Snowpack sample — Buffalo Mountain, Silverthorne, Colorado, USA (2/22/26, 2:02 PM MST)
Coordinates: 39.622, -106.113
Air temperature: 33 °F
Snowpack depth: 63 cm
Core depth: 30 cm
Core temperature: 26.6 °F
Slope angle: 11°, slope face: 116°
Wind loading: low
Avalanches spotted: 0
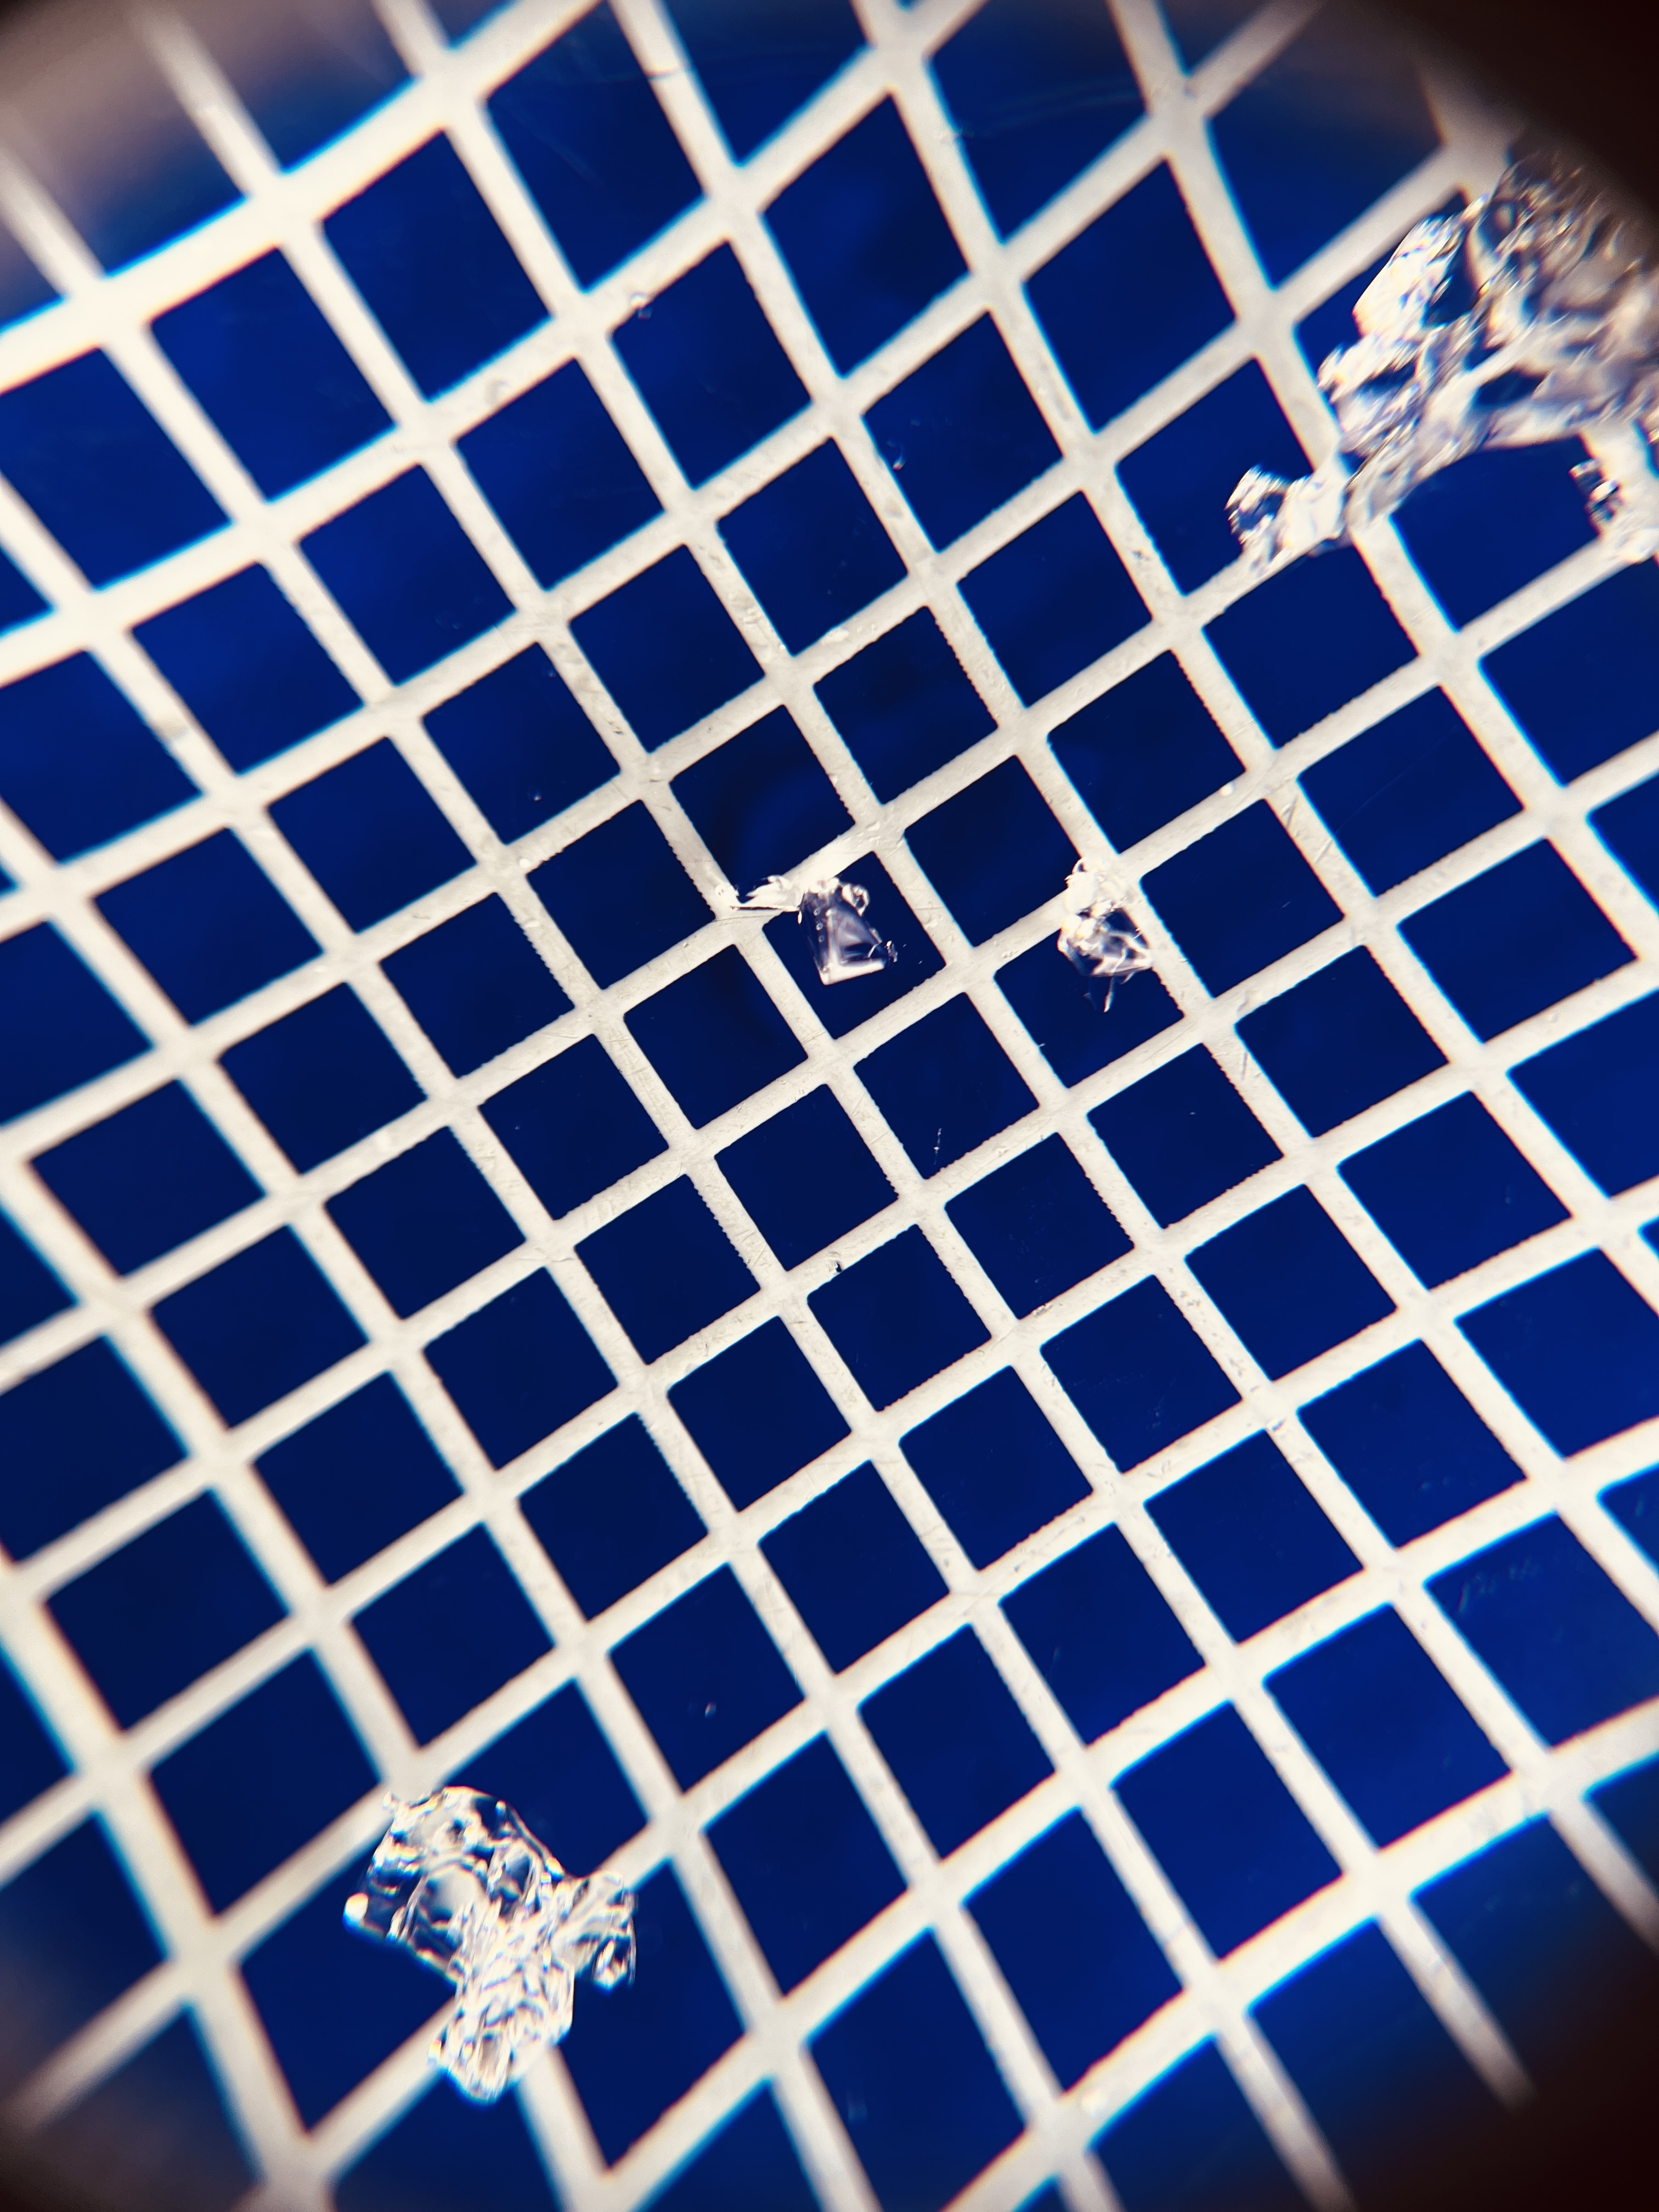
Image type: magnified_profile
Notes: In a firebreak similar to site 1, minimal wind loading with no spotted avalanches (not many faces in view though)